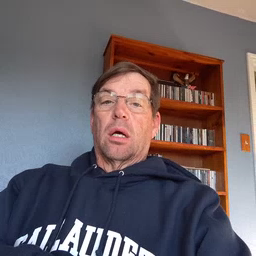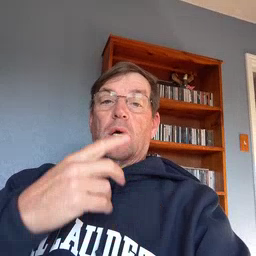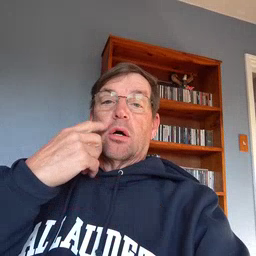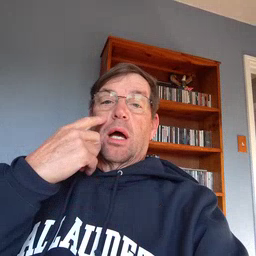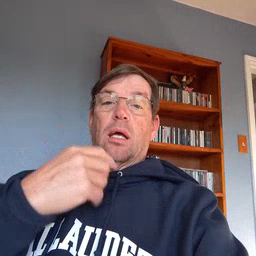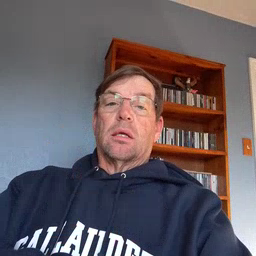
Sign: cry